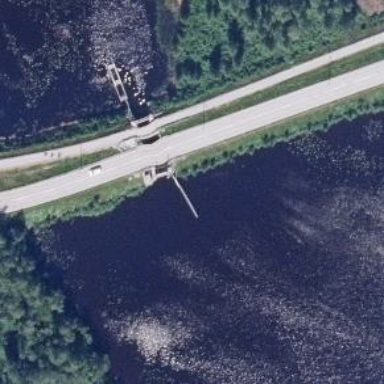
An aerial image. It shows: Lock gate on waterway.